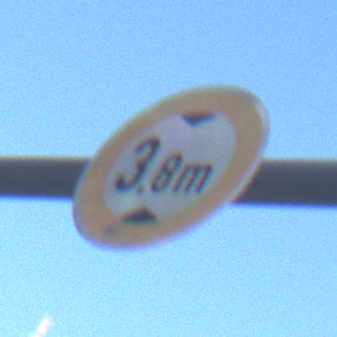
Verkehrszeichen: TatsaechlicheHoehe
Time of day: SunriseSunset
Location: Outdoor (Urban)
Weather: PartlyCloudy
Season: NotSpecified
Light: Natural